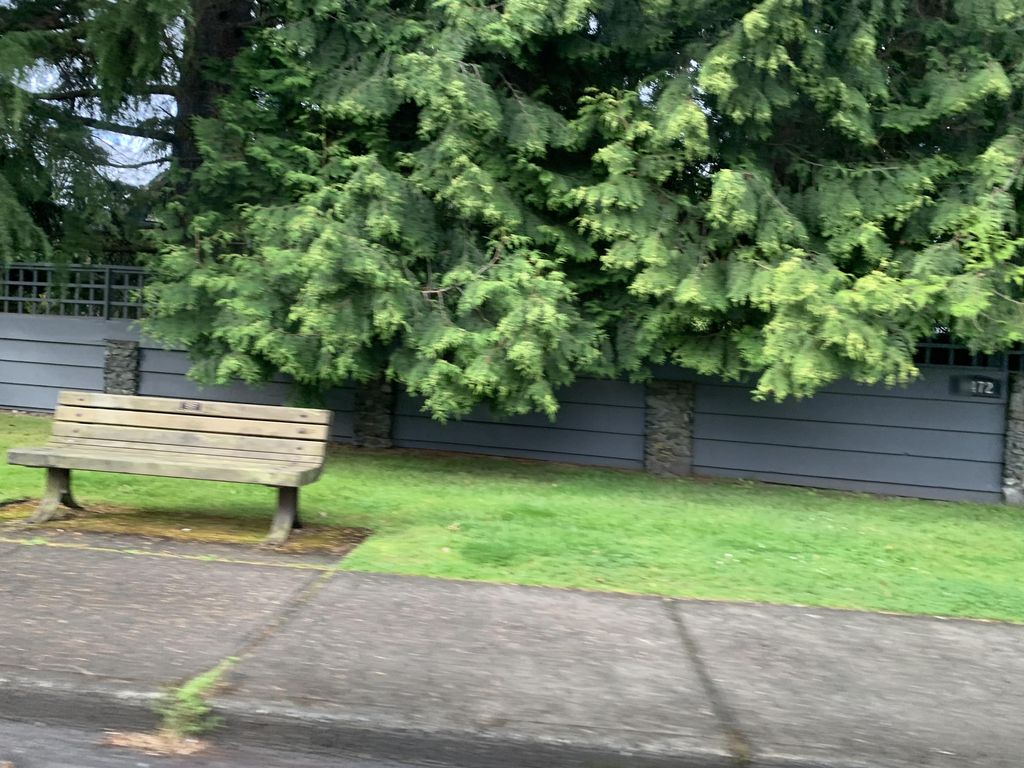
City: victoria